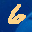
Label: 6